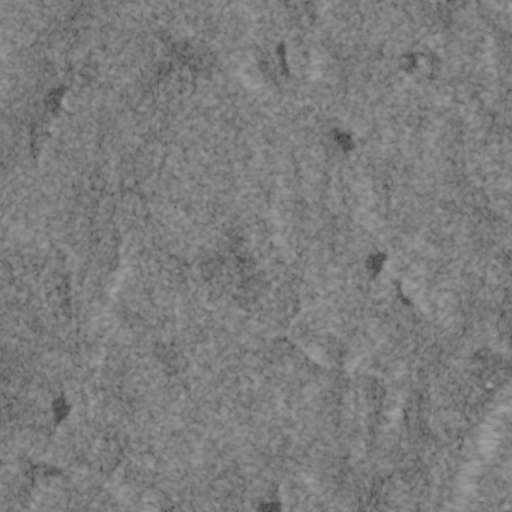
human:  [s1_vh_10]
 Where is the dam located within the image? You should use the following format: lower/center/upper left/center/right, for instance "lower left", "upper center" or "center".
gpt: The dam is located in the lower left of the image.
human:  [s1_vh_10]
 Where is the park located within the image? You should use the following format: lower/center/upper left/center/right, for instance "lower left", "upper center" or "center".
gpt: The park is located in the center left of the image.
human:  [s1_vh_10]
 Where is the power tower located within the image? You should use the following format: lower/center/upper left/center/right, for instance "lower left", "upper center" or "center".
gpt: There is no power tower in the image.

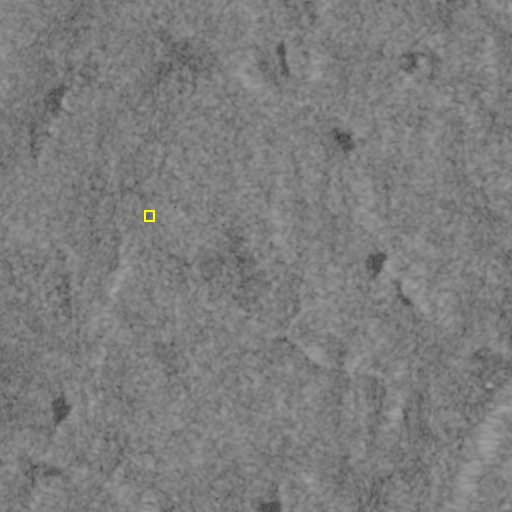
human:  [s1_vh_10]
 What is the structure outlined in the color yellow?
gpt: The structure outlined in yellow is a park.
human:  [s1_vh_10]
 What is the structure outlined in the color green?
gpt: There is no green outline.